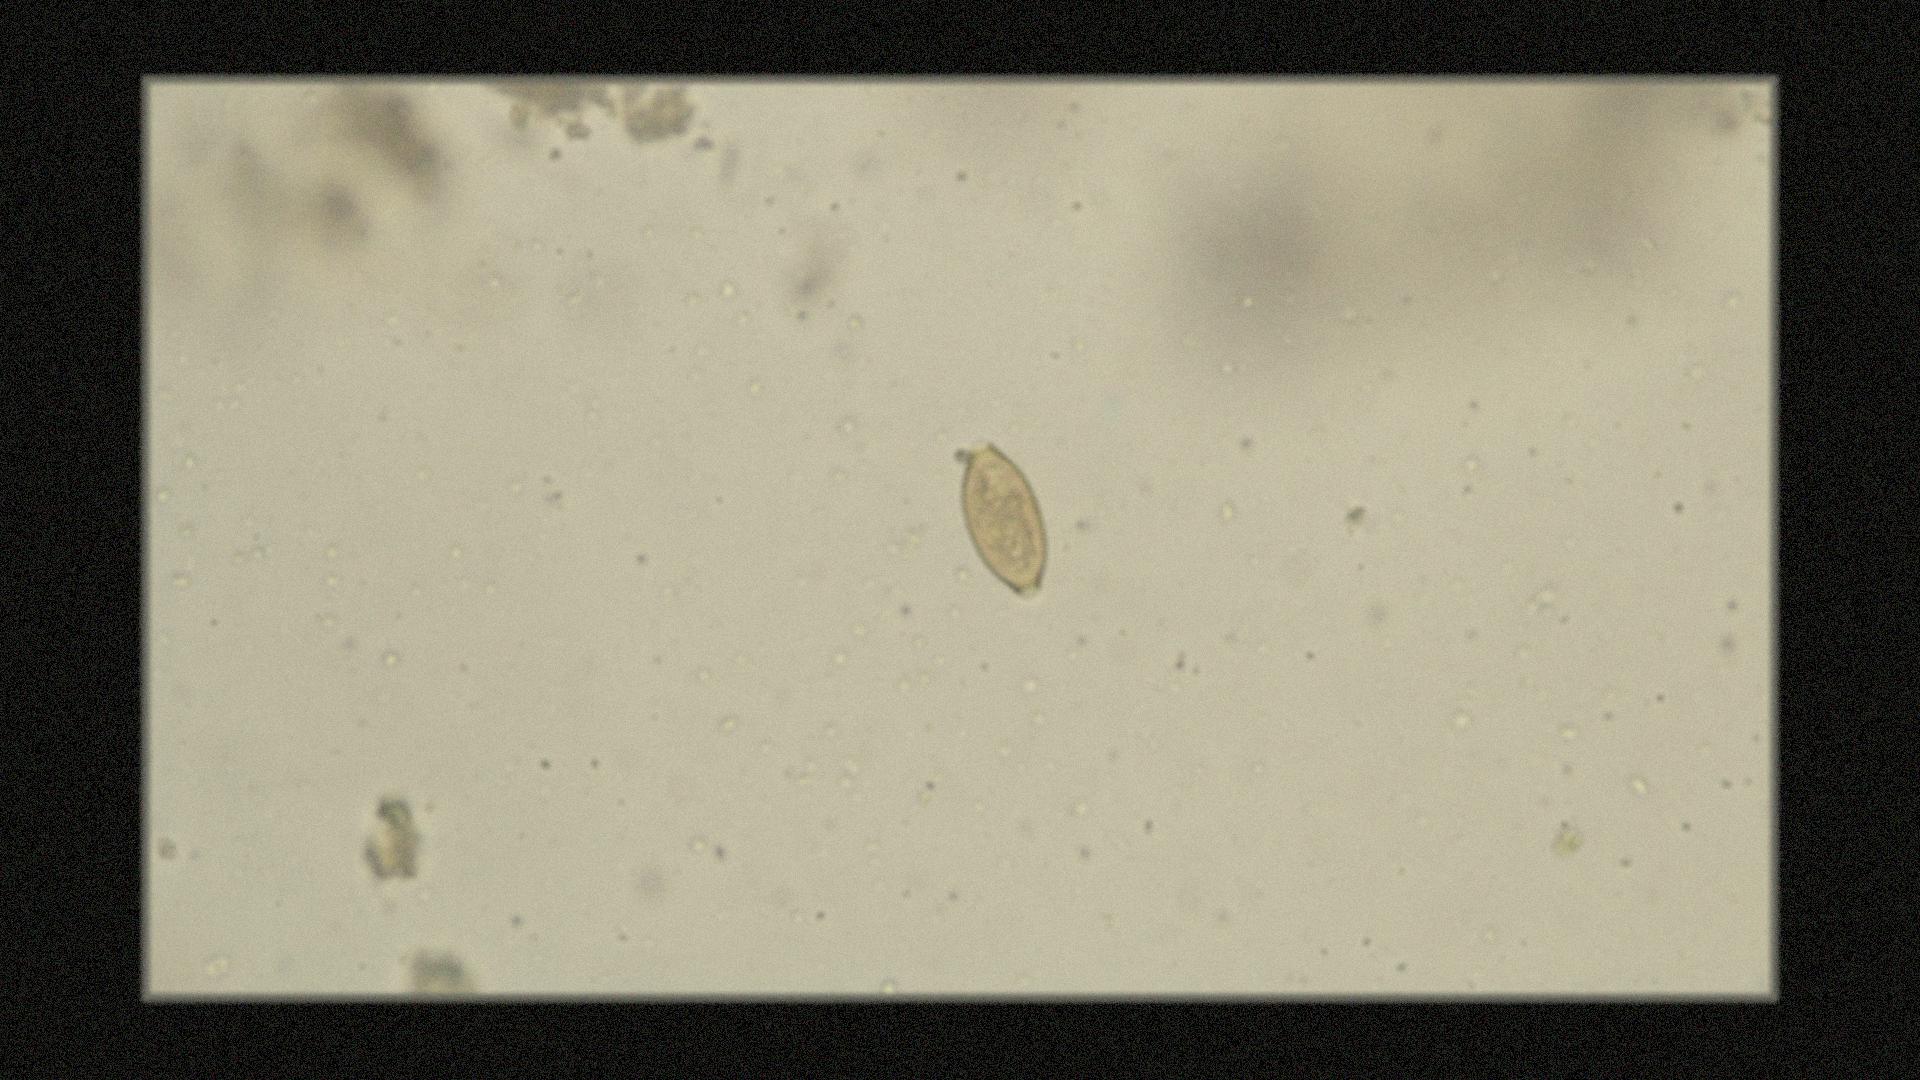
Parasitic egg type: Trichuris trichiura